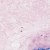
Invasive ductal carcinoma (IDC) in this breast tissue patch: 0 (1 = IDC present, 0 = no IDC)